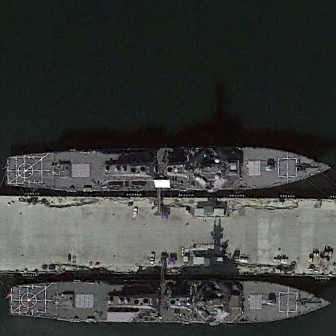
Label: destroyer